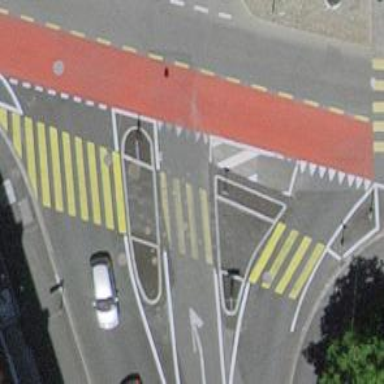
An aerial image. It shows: Uncontrolled crossing with pedestrian island.